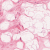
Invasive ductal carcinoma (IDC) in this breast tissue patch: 0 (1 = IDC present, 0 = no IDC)